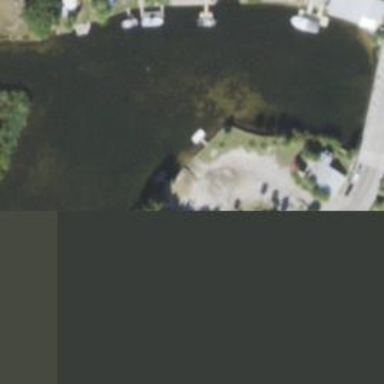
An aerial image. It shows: Dock by the waterway.